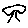
Label: tree